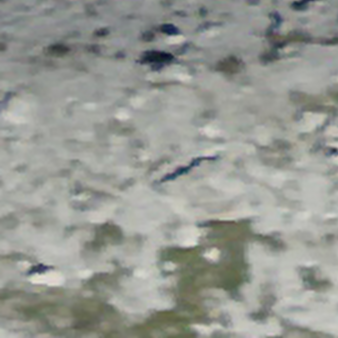
Label: other